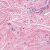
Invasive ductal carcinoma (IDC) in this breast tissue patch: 0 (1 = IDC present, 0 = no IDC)